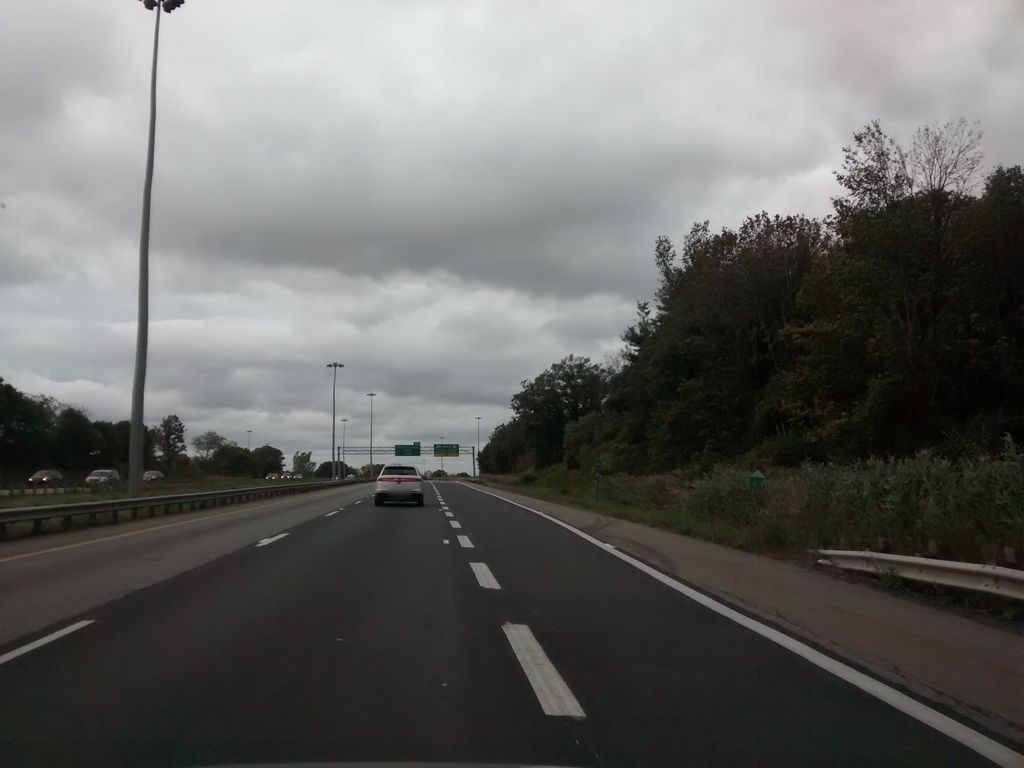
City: hamilton